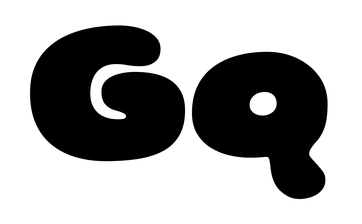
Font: Gluten_Black